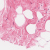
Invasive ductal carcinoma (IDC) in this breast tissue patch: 0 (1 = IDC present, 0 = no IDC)